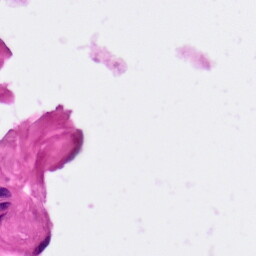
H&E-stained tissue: Pancreatic